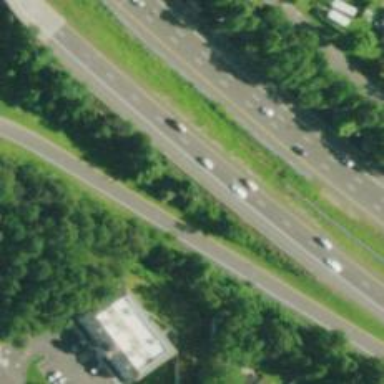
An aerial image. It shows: Urban freeway or expressway.